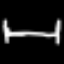
Label: bed